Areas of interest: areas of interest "Temple"
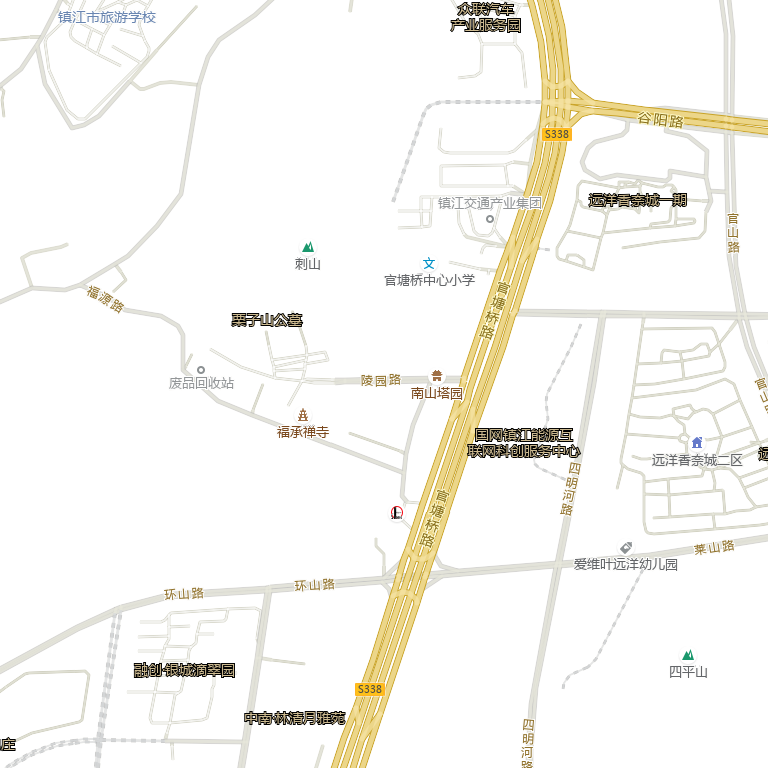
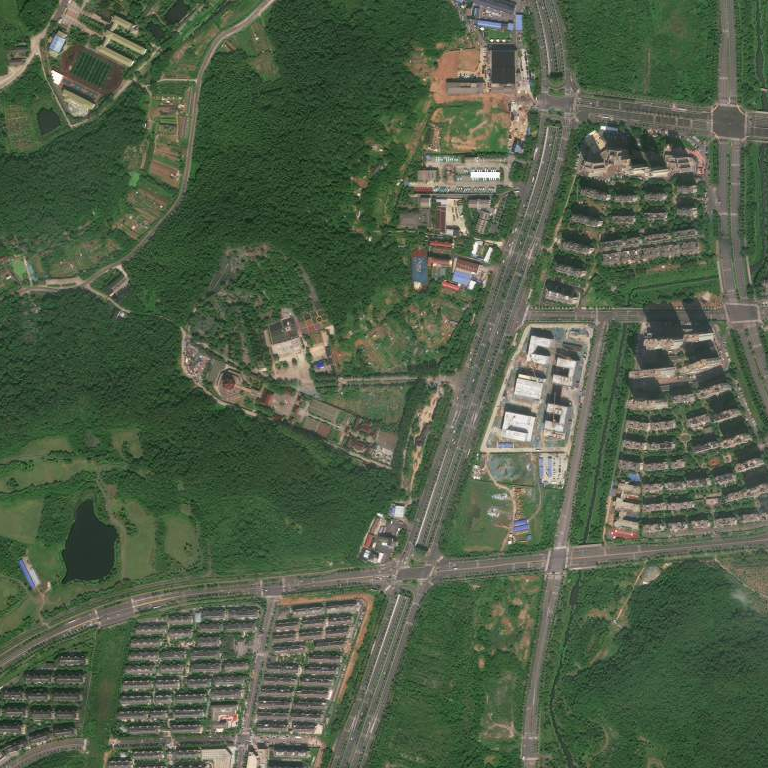